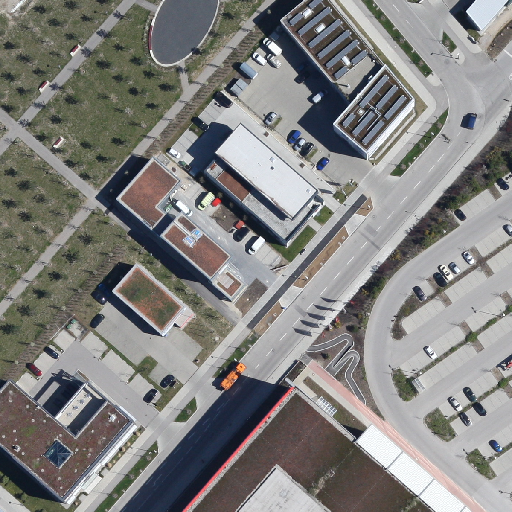
Referring expression: building along the road